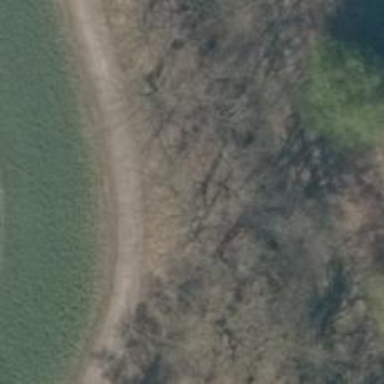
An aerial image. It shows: Row of trees in natural setting.